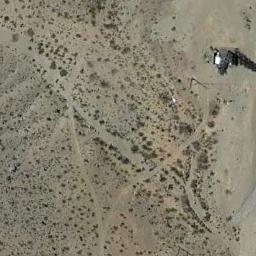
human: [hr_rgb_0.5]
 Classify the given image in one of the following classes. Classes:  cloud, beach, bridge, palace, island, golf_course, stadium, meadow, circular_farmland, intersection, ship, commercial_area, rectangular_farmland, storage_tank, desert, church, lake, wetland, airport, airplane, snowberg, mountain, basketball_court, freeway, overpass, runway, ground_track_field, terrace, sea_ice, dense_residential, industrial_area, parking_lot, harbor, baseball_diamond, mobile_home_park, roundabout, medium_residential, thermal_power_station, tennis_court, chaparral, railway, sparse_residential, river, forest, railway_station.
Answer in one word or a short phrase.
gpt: chaparral